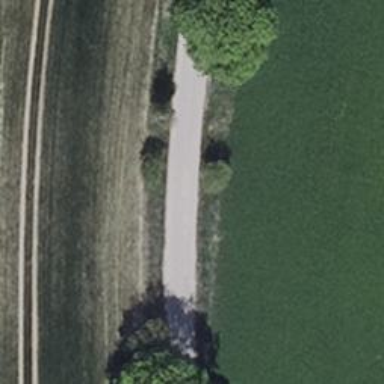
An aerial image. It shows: Unclassified road with compacted surface.